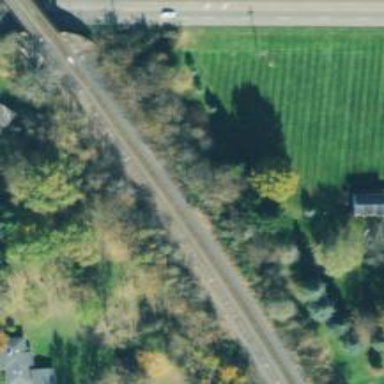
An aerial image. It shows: Railway siding with rails.